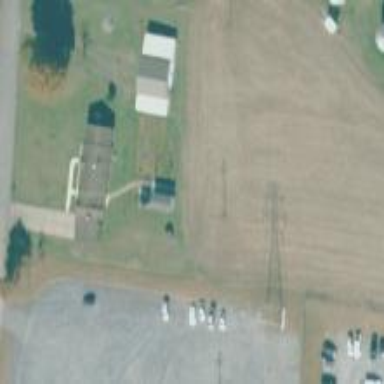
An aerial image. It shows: Power pole.